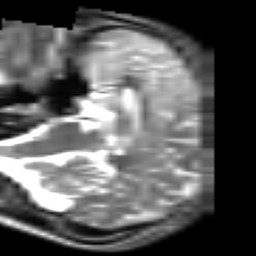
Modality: T2w
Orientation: sagittal